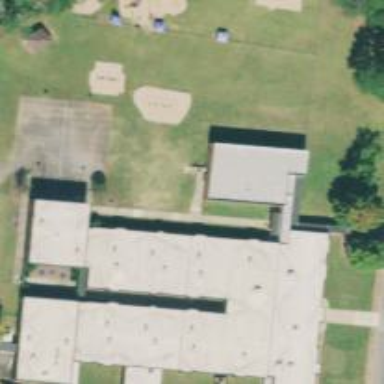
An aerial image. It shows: School building.